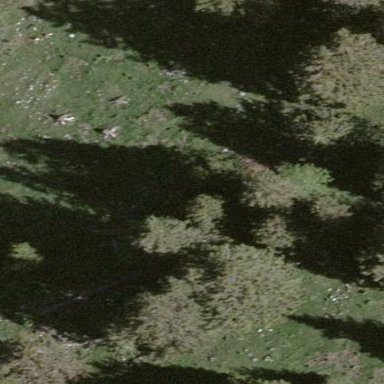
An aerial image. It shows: Forest dominated by needle-leaved trees.